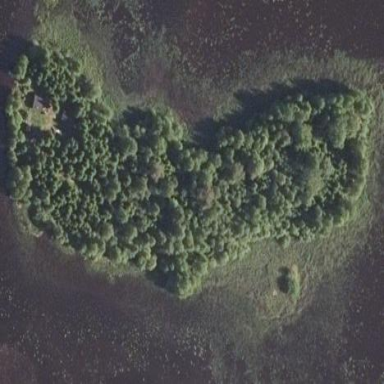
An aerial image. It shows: Broadleaved woodland on small islet.